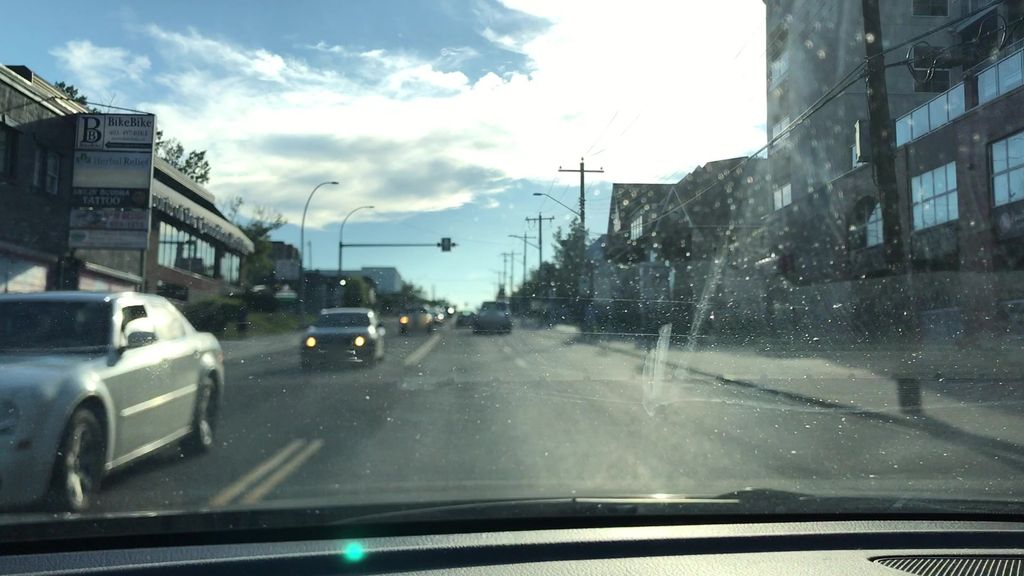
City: calgary